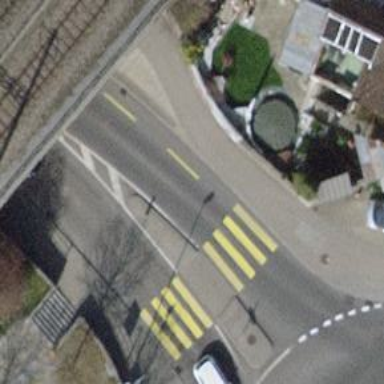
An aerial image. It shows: Uncontrolled road crossing with pedestrian island.